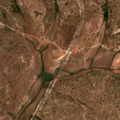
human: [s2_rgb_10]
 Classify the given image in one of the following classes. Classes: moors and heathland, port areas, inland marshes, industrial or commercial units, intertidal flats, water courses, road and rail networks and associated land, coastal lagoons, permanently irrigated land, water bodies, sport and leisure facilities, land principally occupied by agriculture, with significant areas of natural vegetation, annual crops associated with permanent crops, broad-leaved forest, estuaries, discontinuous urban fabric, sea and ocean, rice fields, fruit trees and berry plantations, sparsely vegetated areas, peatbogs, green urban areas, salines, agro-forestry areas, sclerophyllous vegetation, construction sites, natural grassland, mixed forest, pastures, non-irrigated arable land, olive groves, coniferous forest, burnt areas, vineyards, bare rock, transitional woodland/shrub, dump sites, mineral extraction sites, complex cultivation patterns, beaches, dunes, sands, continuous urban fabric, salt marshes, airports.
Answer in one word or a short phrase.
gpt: non-irrigated arable land, agro-forestry areas, broad-leaved forest, transitional woodland/shrub